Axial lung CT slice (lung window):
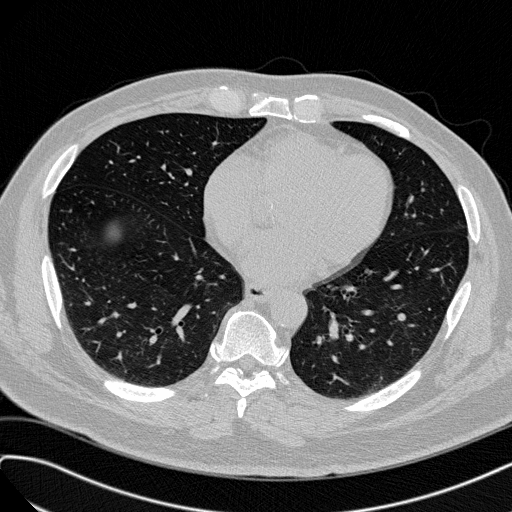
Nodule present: no